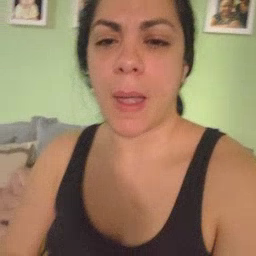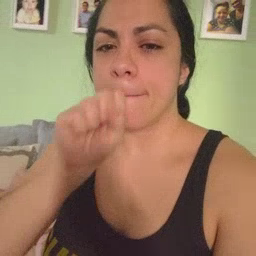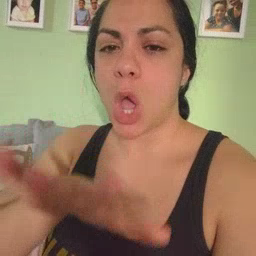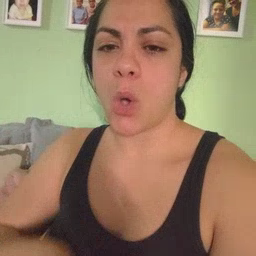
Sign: blow